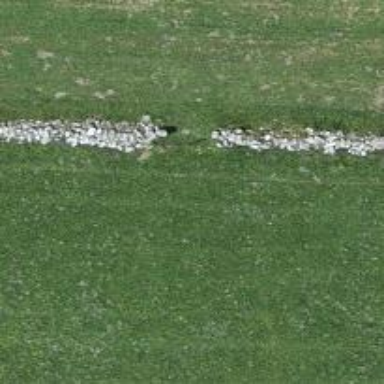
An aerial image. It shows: Wall barrier.